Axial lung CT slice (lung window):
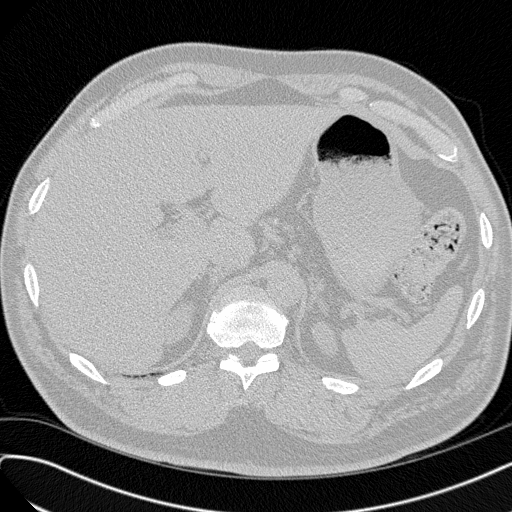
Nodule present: no